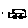
Label: car